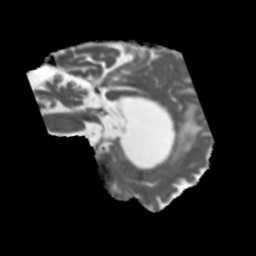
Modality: MD
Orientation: sagittal
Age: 43
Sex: male
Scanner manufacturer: siemens
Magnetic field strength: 3 T
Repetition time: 5.47 s
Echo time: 0.0854 s